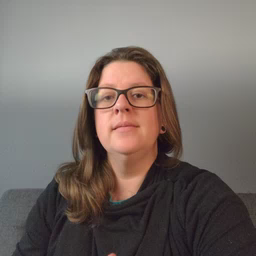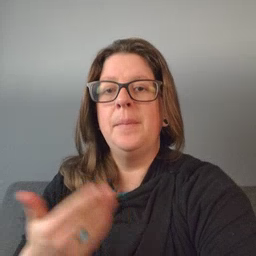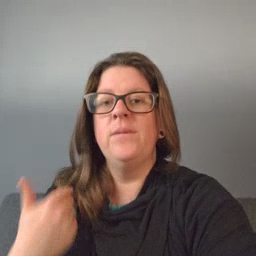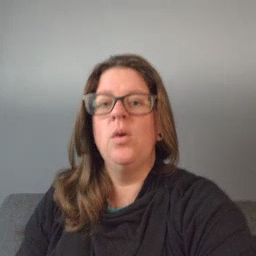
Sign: before